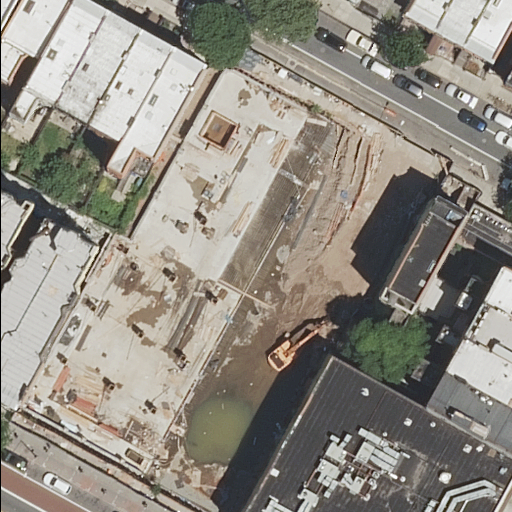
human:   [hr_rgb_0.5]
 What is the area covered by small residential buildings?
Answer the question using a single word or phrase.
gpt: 317m2

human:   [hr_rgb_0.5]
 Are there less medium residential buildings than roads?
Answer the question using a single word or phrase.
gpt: no

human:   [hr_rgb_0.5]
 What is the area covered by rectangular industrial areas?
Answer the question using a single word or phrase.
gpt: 290m2

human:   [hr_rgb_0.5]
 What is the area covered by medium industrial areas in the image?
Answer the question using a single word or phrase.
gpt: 290m2

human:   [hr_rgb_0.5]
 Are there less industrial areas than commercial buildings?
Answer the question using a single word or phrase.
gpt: no

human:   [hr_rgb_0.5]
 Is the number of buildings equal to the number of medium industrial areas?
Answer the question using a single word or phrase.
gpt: no

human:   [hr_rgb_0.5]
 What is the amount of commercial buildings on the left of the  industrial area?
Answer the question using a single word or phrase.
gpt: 0

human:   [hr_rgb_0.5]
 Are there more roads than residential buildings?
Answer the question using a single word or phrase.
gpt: no

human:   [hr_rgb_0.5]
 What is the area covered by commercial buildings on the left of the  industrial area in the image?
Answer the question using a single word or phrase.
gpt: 0m2

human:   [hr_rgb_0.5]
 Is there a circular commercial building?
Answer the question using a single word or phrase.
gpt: no

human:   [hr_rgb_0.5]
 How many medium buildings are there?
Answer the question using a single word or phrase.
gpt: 9

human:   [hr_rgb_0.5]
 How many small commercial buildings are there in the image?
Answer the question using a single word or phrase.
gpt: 0

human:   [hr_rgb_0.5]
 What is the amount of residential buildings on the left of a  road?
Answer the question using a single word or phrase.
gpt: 8

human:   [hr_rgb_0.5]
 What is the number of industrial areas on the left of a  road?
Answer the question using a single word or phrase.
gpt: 0

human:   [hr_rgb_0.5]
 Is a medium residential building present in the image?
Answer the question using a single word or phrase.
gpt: yes

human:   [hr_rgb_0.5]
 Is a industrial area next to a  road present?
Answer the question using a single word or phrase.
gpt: yes

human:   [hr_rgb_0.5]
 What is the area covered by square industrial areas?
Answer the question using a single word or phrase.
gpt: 0m2

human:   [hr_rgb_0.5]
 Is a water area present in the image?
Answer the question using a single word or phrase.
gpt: no

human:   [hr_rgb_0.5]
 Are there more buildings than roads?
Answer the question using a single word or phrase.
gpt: yes

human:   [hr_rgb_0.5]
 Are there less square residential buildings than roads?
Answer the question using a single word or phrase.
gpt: yes

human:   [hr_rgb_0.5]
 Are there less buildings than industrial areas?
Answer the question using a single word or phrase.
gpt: no

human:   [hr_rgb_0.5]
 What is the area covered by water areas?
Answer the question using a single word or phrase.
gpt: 0m2

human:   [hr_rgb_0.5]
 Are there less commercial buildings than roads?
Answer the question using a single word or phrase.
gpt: yes

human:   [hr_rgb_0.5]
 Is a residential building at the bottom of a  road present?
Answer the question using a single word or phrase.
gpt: yes

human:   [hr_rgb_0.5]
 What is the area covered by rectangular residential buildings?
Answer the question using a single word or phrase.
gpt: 3239m2

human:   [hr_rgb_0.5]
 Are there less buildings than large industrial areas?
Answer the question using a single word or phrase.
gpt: no

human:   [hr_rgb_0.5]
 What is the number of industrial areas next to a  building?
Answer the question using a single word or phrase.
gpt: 1

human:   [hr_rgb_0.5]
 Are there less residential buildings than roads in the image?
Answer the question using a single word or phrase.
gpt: no

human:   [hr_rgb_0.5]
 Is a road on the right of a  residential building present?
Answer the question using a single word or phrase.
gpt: yes

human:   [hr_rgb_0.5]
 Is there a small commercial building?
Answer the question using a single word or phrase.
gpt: no

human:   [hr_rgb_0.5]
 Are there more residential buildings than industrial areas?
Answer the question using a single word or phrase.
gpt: yes

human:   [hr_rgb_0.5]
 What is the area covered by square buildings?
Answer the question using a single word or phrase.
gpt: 0m2

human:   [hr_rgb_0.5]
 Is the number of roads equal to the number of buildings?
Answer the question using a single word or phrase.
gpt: no

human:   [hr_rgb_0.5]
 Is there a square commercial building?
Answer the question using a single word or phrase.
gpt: no

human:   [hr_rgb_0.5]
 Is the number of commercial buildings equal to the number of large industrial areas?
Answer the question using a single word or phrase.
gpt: yes

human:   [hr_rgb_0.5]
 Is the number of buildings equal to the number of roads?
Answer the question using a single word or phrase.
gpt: no